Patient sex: M
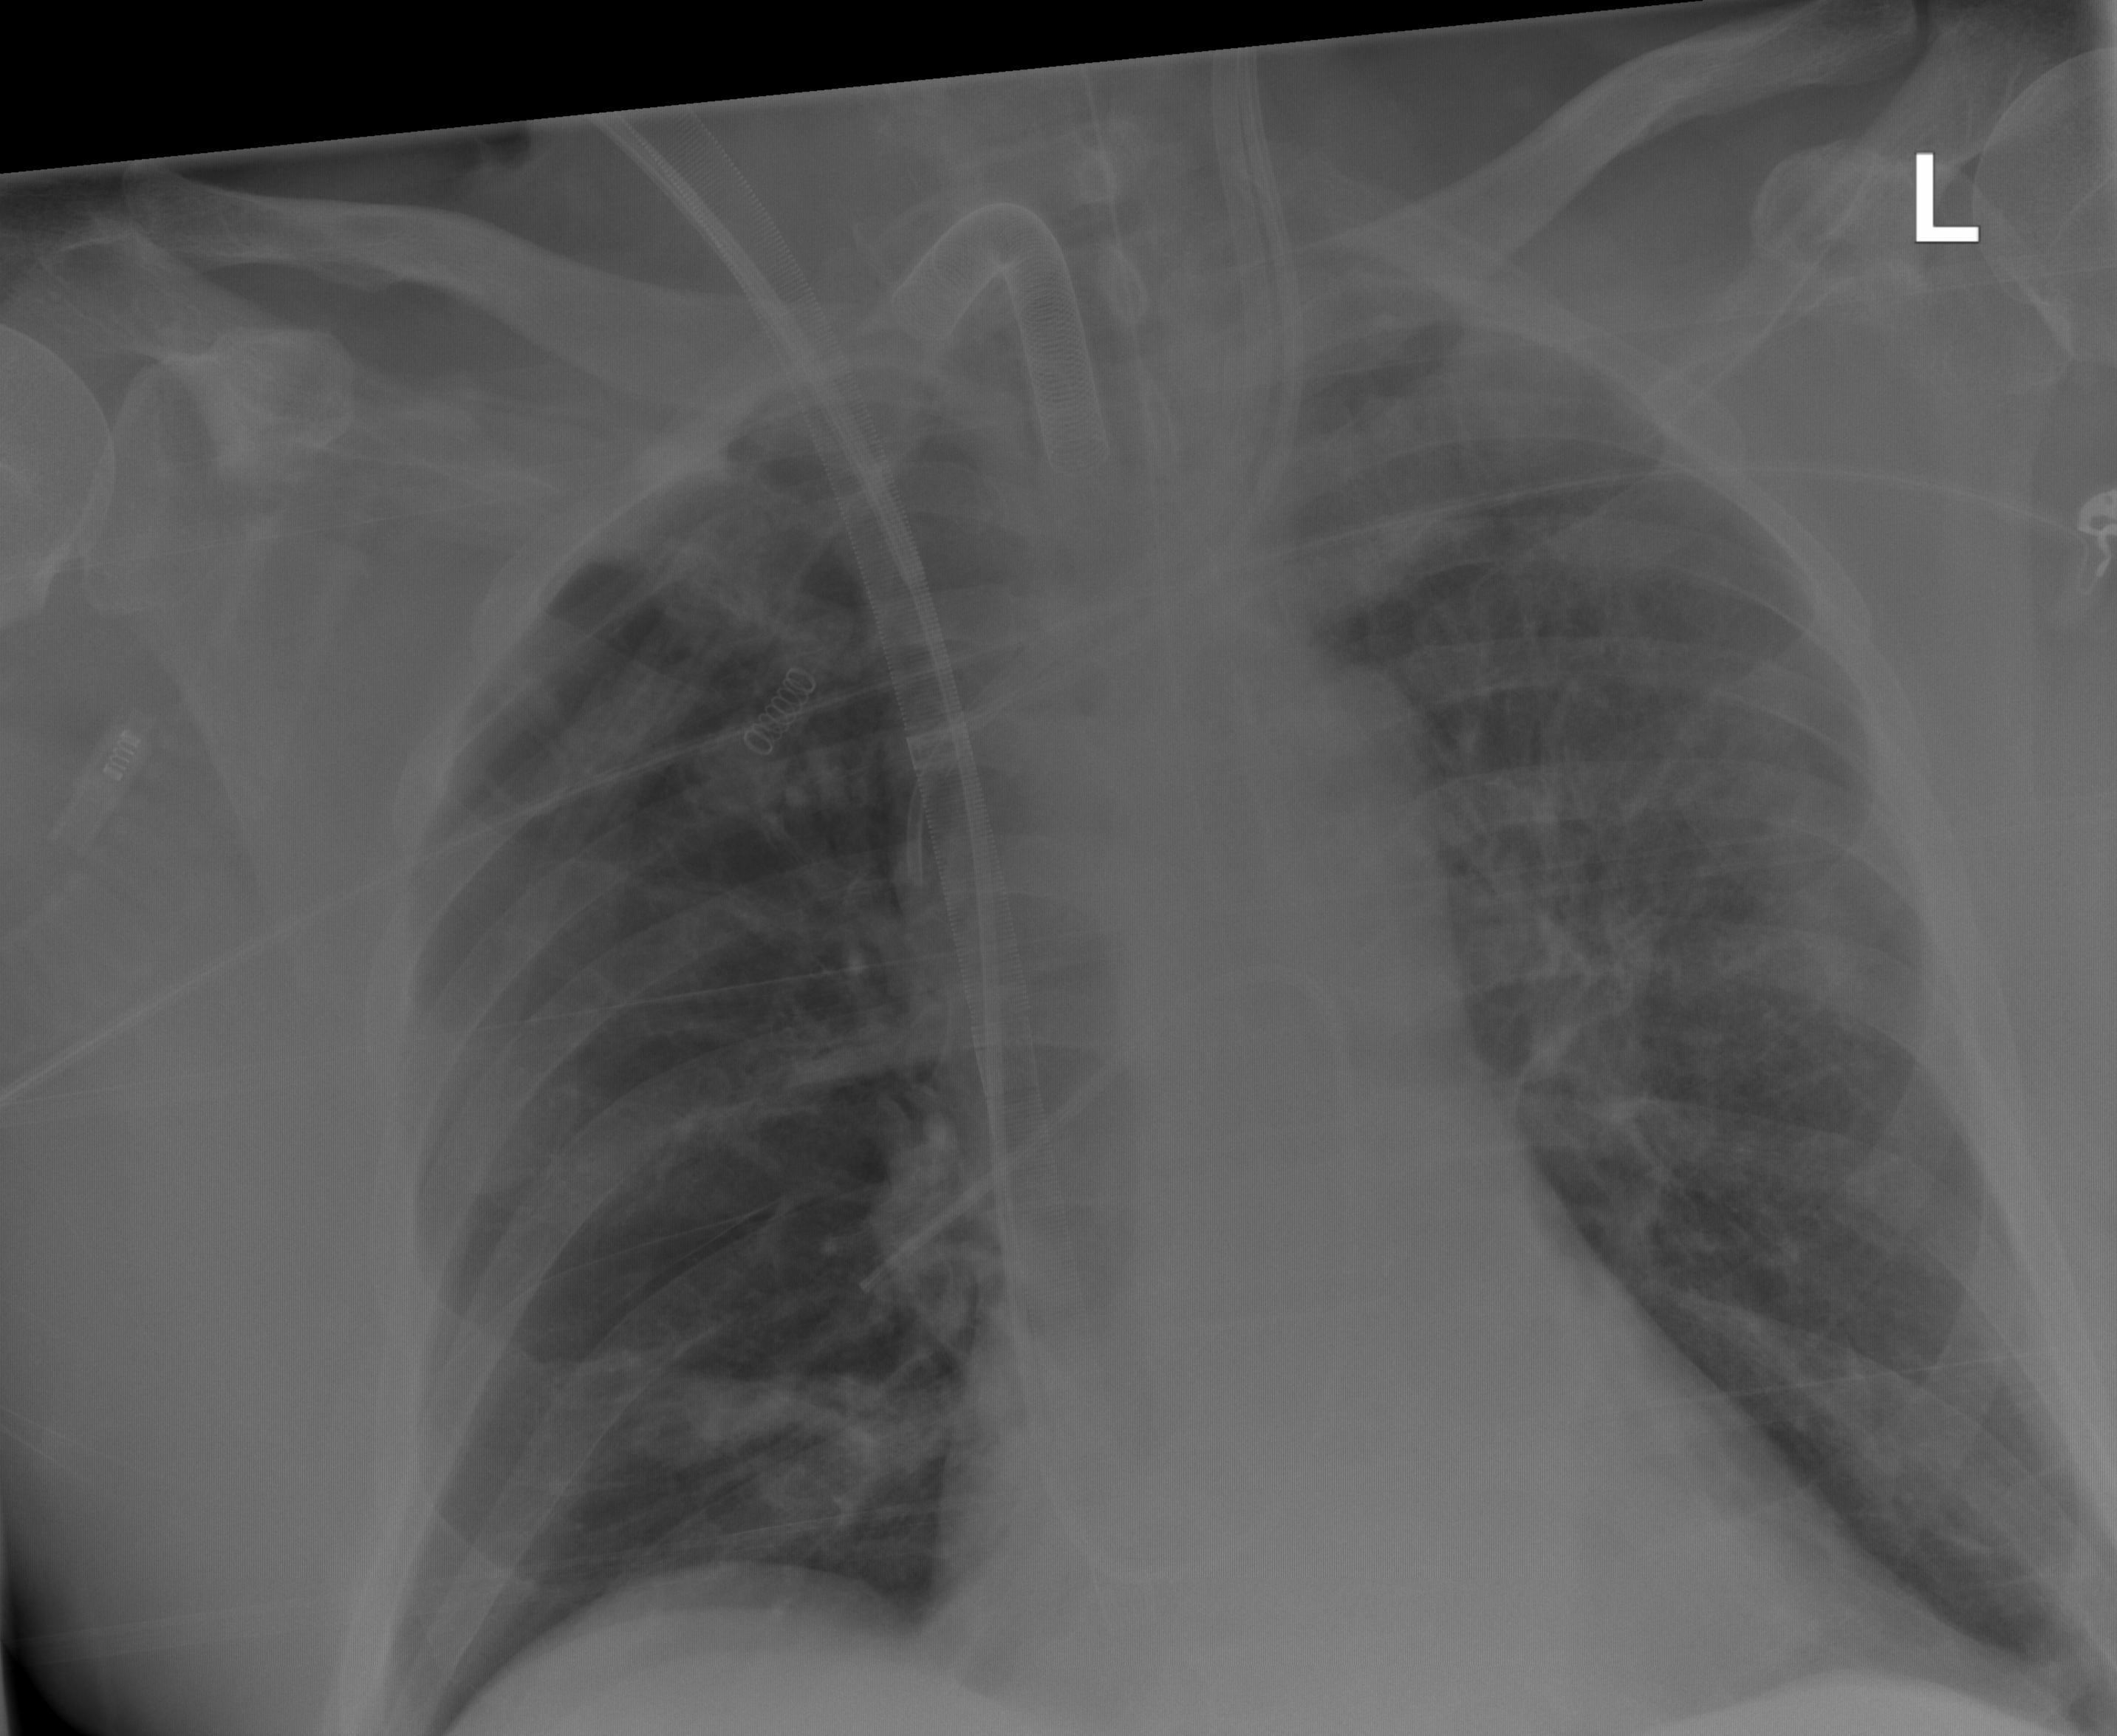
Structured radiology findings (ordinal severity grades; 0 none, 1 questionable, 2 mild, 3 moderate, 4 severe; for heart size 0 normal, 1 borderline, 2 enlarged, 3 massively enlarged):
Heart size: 0
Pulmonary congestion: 0
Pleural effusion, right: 0
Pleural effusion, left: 0
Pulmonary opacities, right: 0
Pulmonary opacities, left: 3
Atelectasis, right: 2
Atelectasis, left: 0